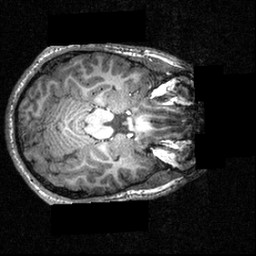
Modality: T1w
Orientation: axial
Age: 22
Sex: male
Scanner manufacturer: siemens
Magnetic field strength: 3.951 T
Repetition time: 1.5 s
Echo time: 0.00335 s